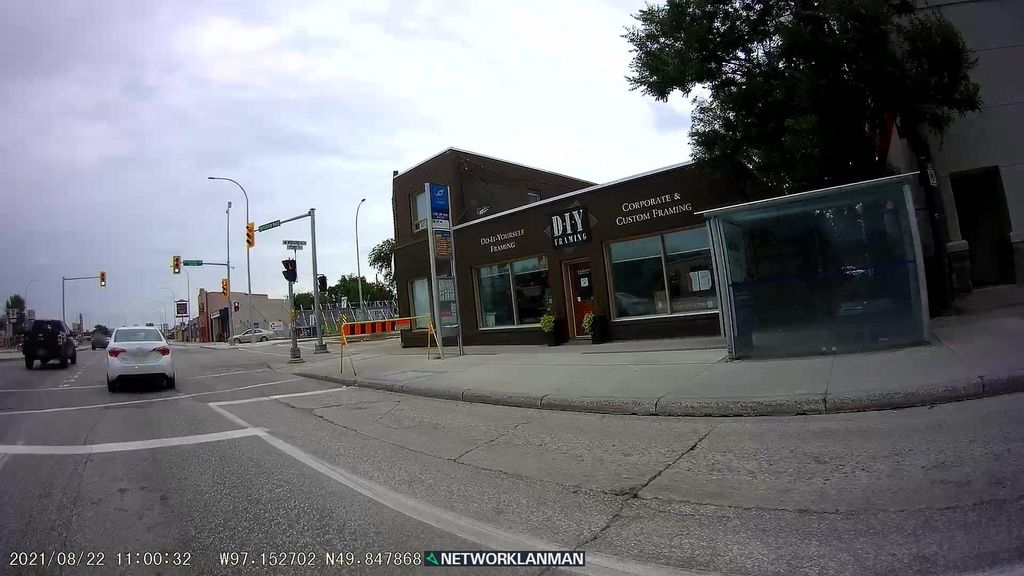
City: winnipeg